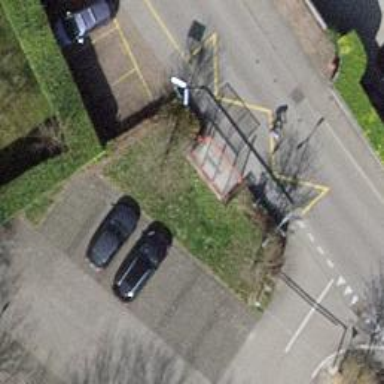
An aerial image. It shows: Bus stop with shelter. It is platform for public transport.